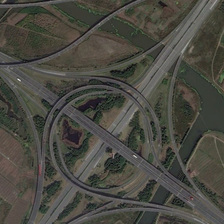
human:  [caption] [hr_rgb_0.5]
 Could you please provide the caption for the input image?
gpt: many green trees and farmlands are sparsely near a viaduct near a river .

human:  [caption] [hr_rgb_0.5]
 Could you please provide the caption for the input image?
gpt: many green trees and farmlands are sparsely near a viaduct near a river .

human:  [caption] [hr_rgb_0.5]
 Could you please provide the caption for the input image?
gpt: many green trees and farmlands are sparsely near a viaduct near a river .

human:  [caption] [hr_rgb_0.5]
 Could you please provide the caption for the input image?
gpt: many green trees and farmlands are sparsely near a viaduct near a river .

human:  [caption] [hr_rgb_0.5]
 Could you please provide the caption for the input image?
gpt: many green trees and farmlands are sparsely near a viaduct near a river .